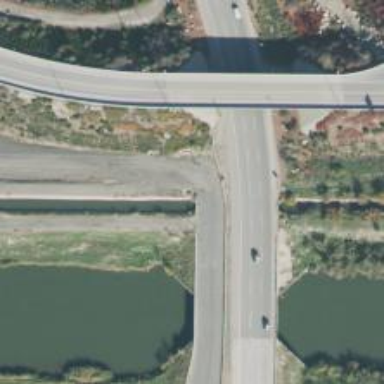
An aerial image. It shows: Culvert tunnel crossing over canal.